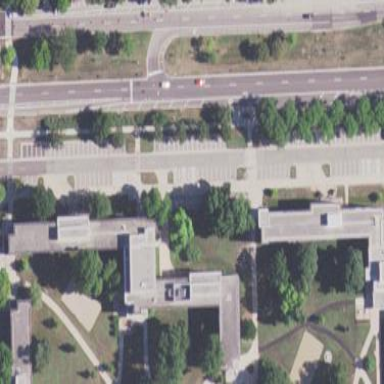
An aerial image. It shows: Dormitory building.